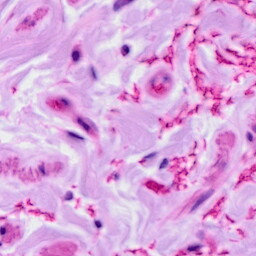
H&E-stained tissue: Ovarian